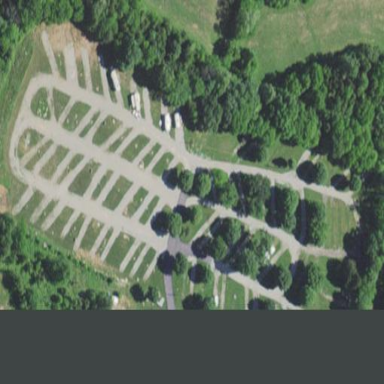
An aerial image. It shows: Campsite for tourism.